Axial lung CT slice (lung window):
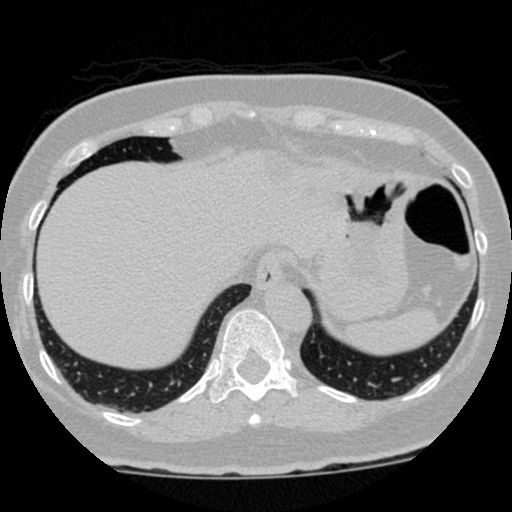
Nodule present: no